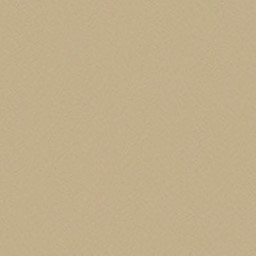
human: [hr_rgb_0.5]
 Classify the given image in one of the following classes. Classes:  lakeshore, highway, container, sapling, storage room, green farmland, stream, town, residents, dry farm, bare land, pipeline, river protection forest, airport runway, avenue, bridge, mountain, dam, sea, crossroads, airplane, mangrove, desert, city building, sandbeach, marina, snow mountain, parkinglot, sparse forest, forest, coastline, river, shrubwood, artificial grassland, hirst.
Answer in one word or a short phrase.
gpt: desert